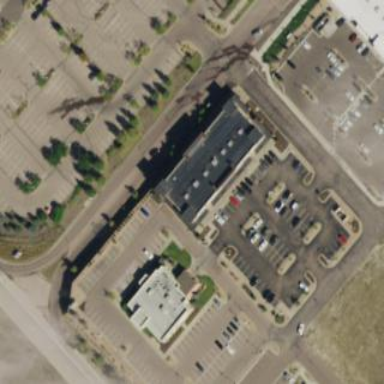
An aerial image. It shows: Retail building.